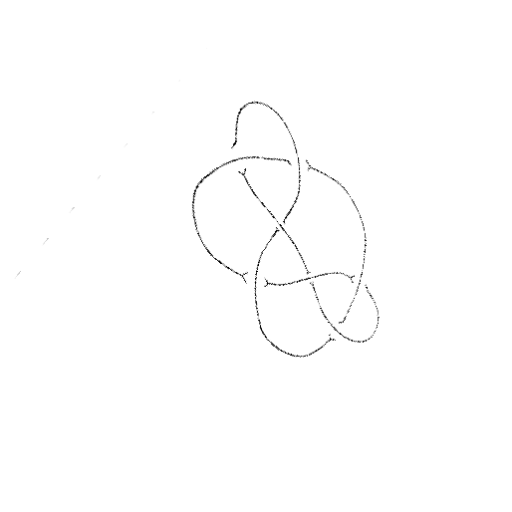
Crossing number: 7